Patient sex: M
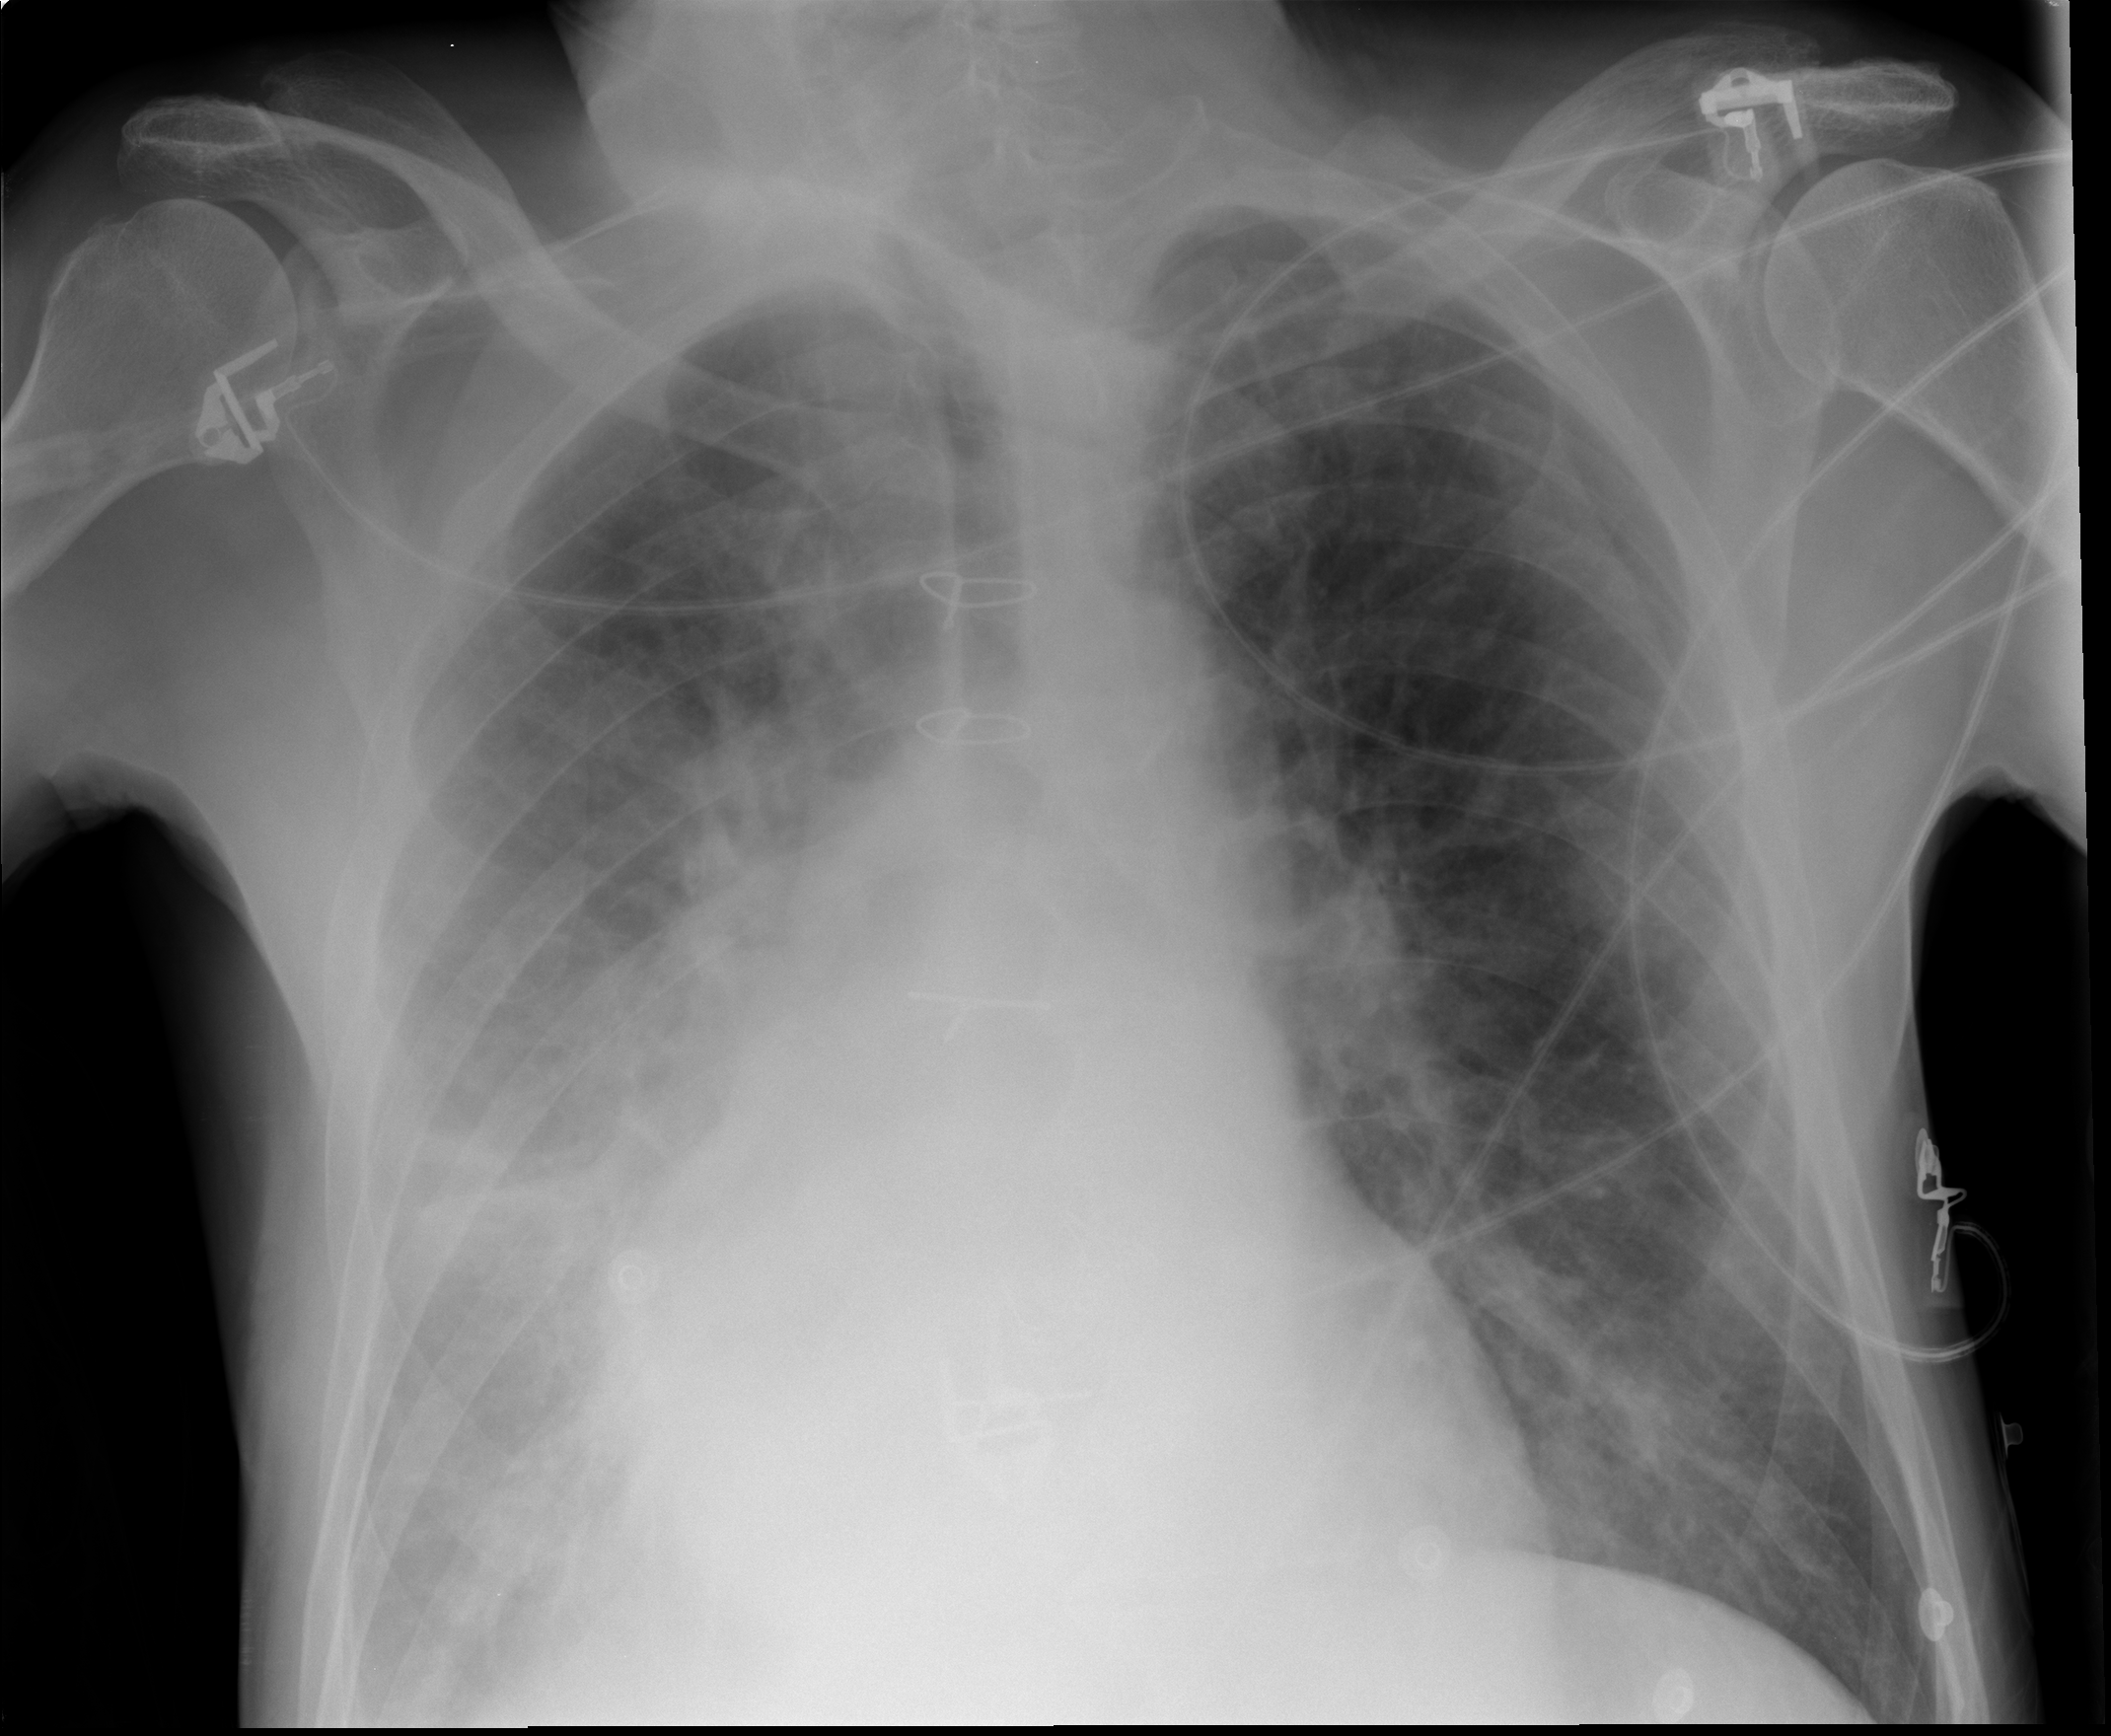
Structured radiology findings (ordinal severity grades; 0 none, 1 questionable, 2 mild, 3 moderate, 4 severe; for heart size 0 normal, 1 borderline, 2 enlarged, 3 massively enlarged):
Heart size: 0
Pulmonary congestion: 0
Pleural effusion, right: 3
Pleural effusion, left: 0
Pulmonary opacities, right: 0
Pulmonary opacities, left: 0
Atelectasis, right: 2
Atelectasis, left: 0